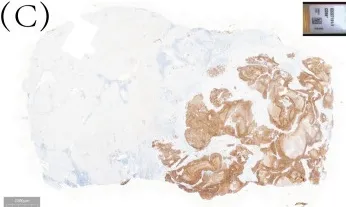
The gross examination of the surgical specimen, as well as histopathological analysis and immunohistochemical examination, the tumor in S5 comprises two distinct components: large-cell neuroendocrine carcinoma and hepatocellular carcinoma. For CD56 staining.
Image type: pathology (immunostaining)